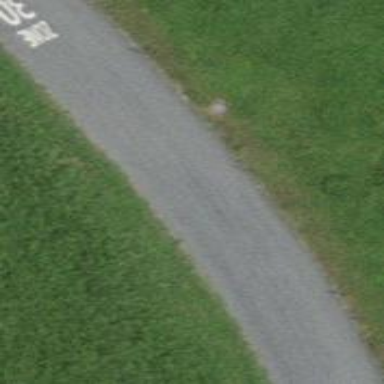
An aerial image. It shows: Unclassified road with asphalt surface.